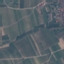
Label: PermanentCrop